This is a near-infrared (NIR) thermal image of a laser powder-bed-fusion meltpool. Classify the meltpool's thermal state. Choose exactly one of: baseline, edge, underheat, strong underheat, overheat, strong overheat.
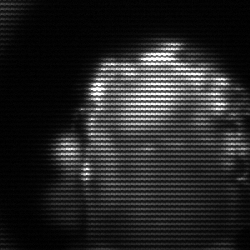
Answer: baseline